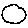
Label: circle